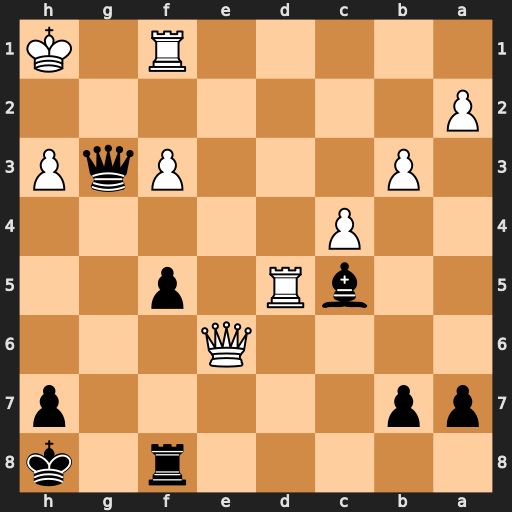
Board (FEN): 5r1k/pp5p/4Q3/2bR1p2/2P5/1P3PqP/P7/5R1K
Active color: b
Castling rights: -
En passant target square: -
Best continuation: Qxh3#